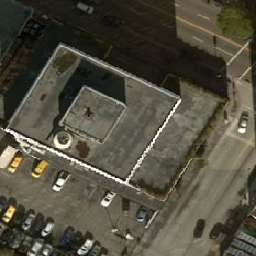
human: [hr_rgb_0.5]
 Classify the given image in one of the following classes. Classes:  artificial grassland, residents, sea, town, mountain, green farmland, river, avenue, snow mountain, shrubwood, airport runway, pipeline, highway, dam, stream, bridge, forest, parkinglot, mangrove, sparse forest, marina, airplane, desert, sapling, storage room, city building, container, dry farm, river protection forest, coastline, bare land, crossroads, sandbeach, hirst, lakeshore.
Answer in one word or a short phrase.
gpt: city building